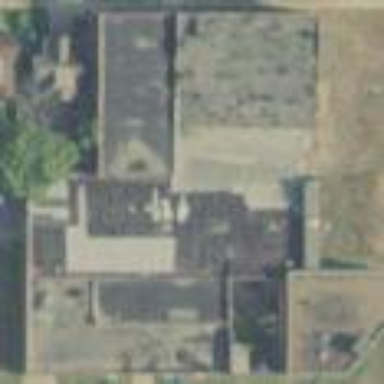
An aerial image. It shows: Bakery.